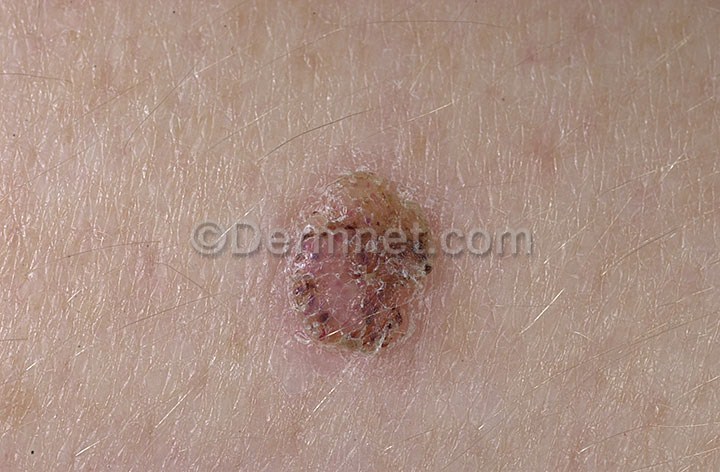
Disease: Seborrheic Keratoses and other Benign Tumors